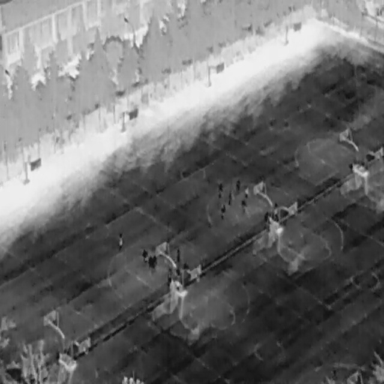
There are 13 People in the infrared image.